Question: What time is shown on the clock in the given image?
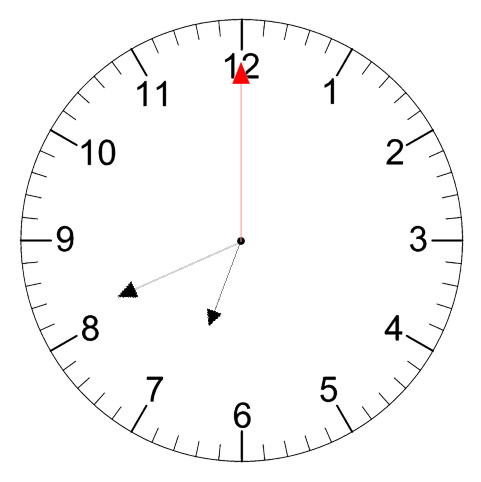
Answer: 06:41:00